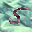
Label: 5